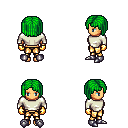
a pixel art fantasy rpg character, female body template, human, tanned skin, white long-sleeve shirt, gold greaves, green pageboy hairstyle, gold gloves, metal boots, four views (front, back, left, right), 2x2 character sprite sheet, small pixel art, hard edges, no anti-aliasing